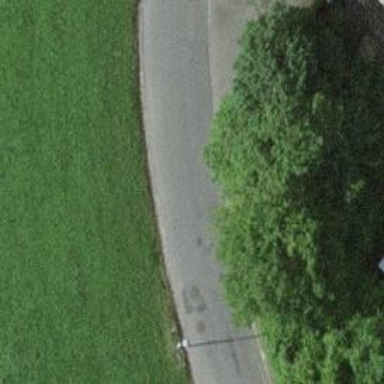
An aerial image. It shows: Asphalt road classified as tertiary.